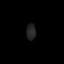
Tissue: prostate
Cell type: Epithelial cells
Senescence score: 0.3296
Nuclear area (px): 152
Mean DAPI intensity: 35.513